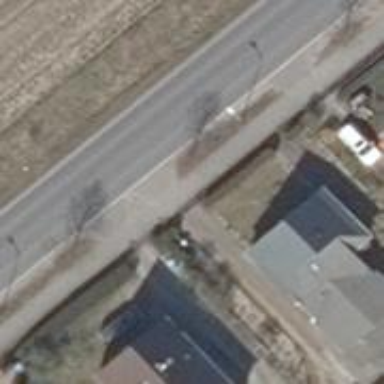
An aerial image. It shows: Driveway.